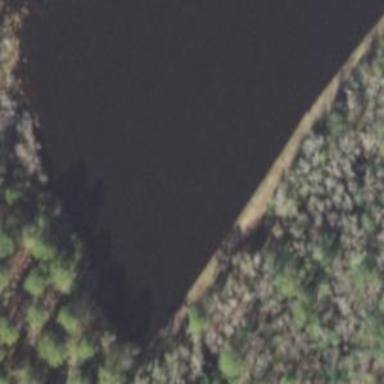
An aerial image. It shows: Reservoir of water.